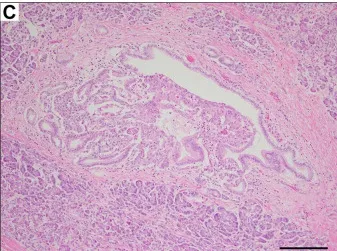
Hematoxylin & eosin staining of pancreas surgical specimen. , ductuloinsular complex. And 200 microm in.
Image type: pathology (h&e)